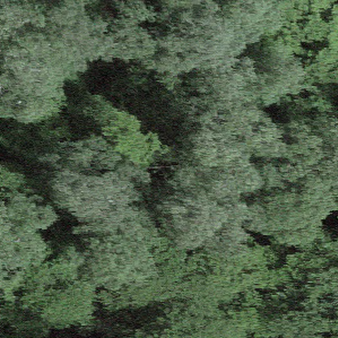
Label: other